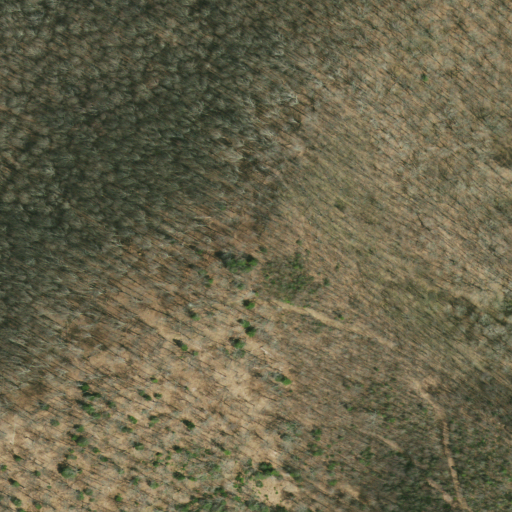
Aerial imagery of mountain in Tennessee named Clarke Mountain containing deciduous forest and mixed forest